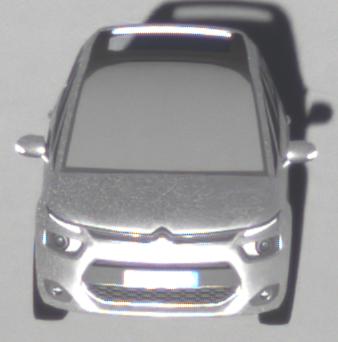
Make: Citroen
Model: Grand C4 Picasso VTi 120
Detailed model: Grand C4 Picasso (II)
Model produced from: 2013/10
Model produced until: 2015/02
Doors: 5
Color: white
Road condition: dry road
Daytime: sunrise or sunset
Contrast: high contrast